Interaction volume radius: 5 \u00c5
Interaction volume height: 35 \u00c5
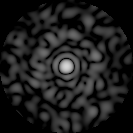
Disorder parameter: 0.8468